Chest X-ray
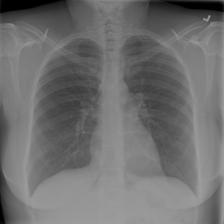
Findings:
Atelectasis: negative
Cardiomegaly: negative
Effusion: negative
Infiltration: negative
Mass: negative
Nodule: negative
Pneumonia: negative
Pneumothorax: negative
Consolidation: negative
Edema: negative
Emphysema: negative
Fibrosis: negative
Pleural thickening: negative
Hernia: negative